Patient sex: M
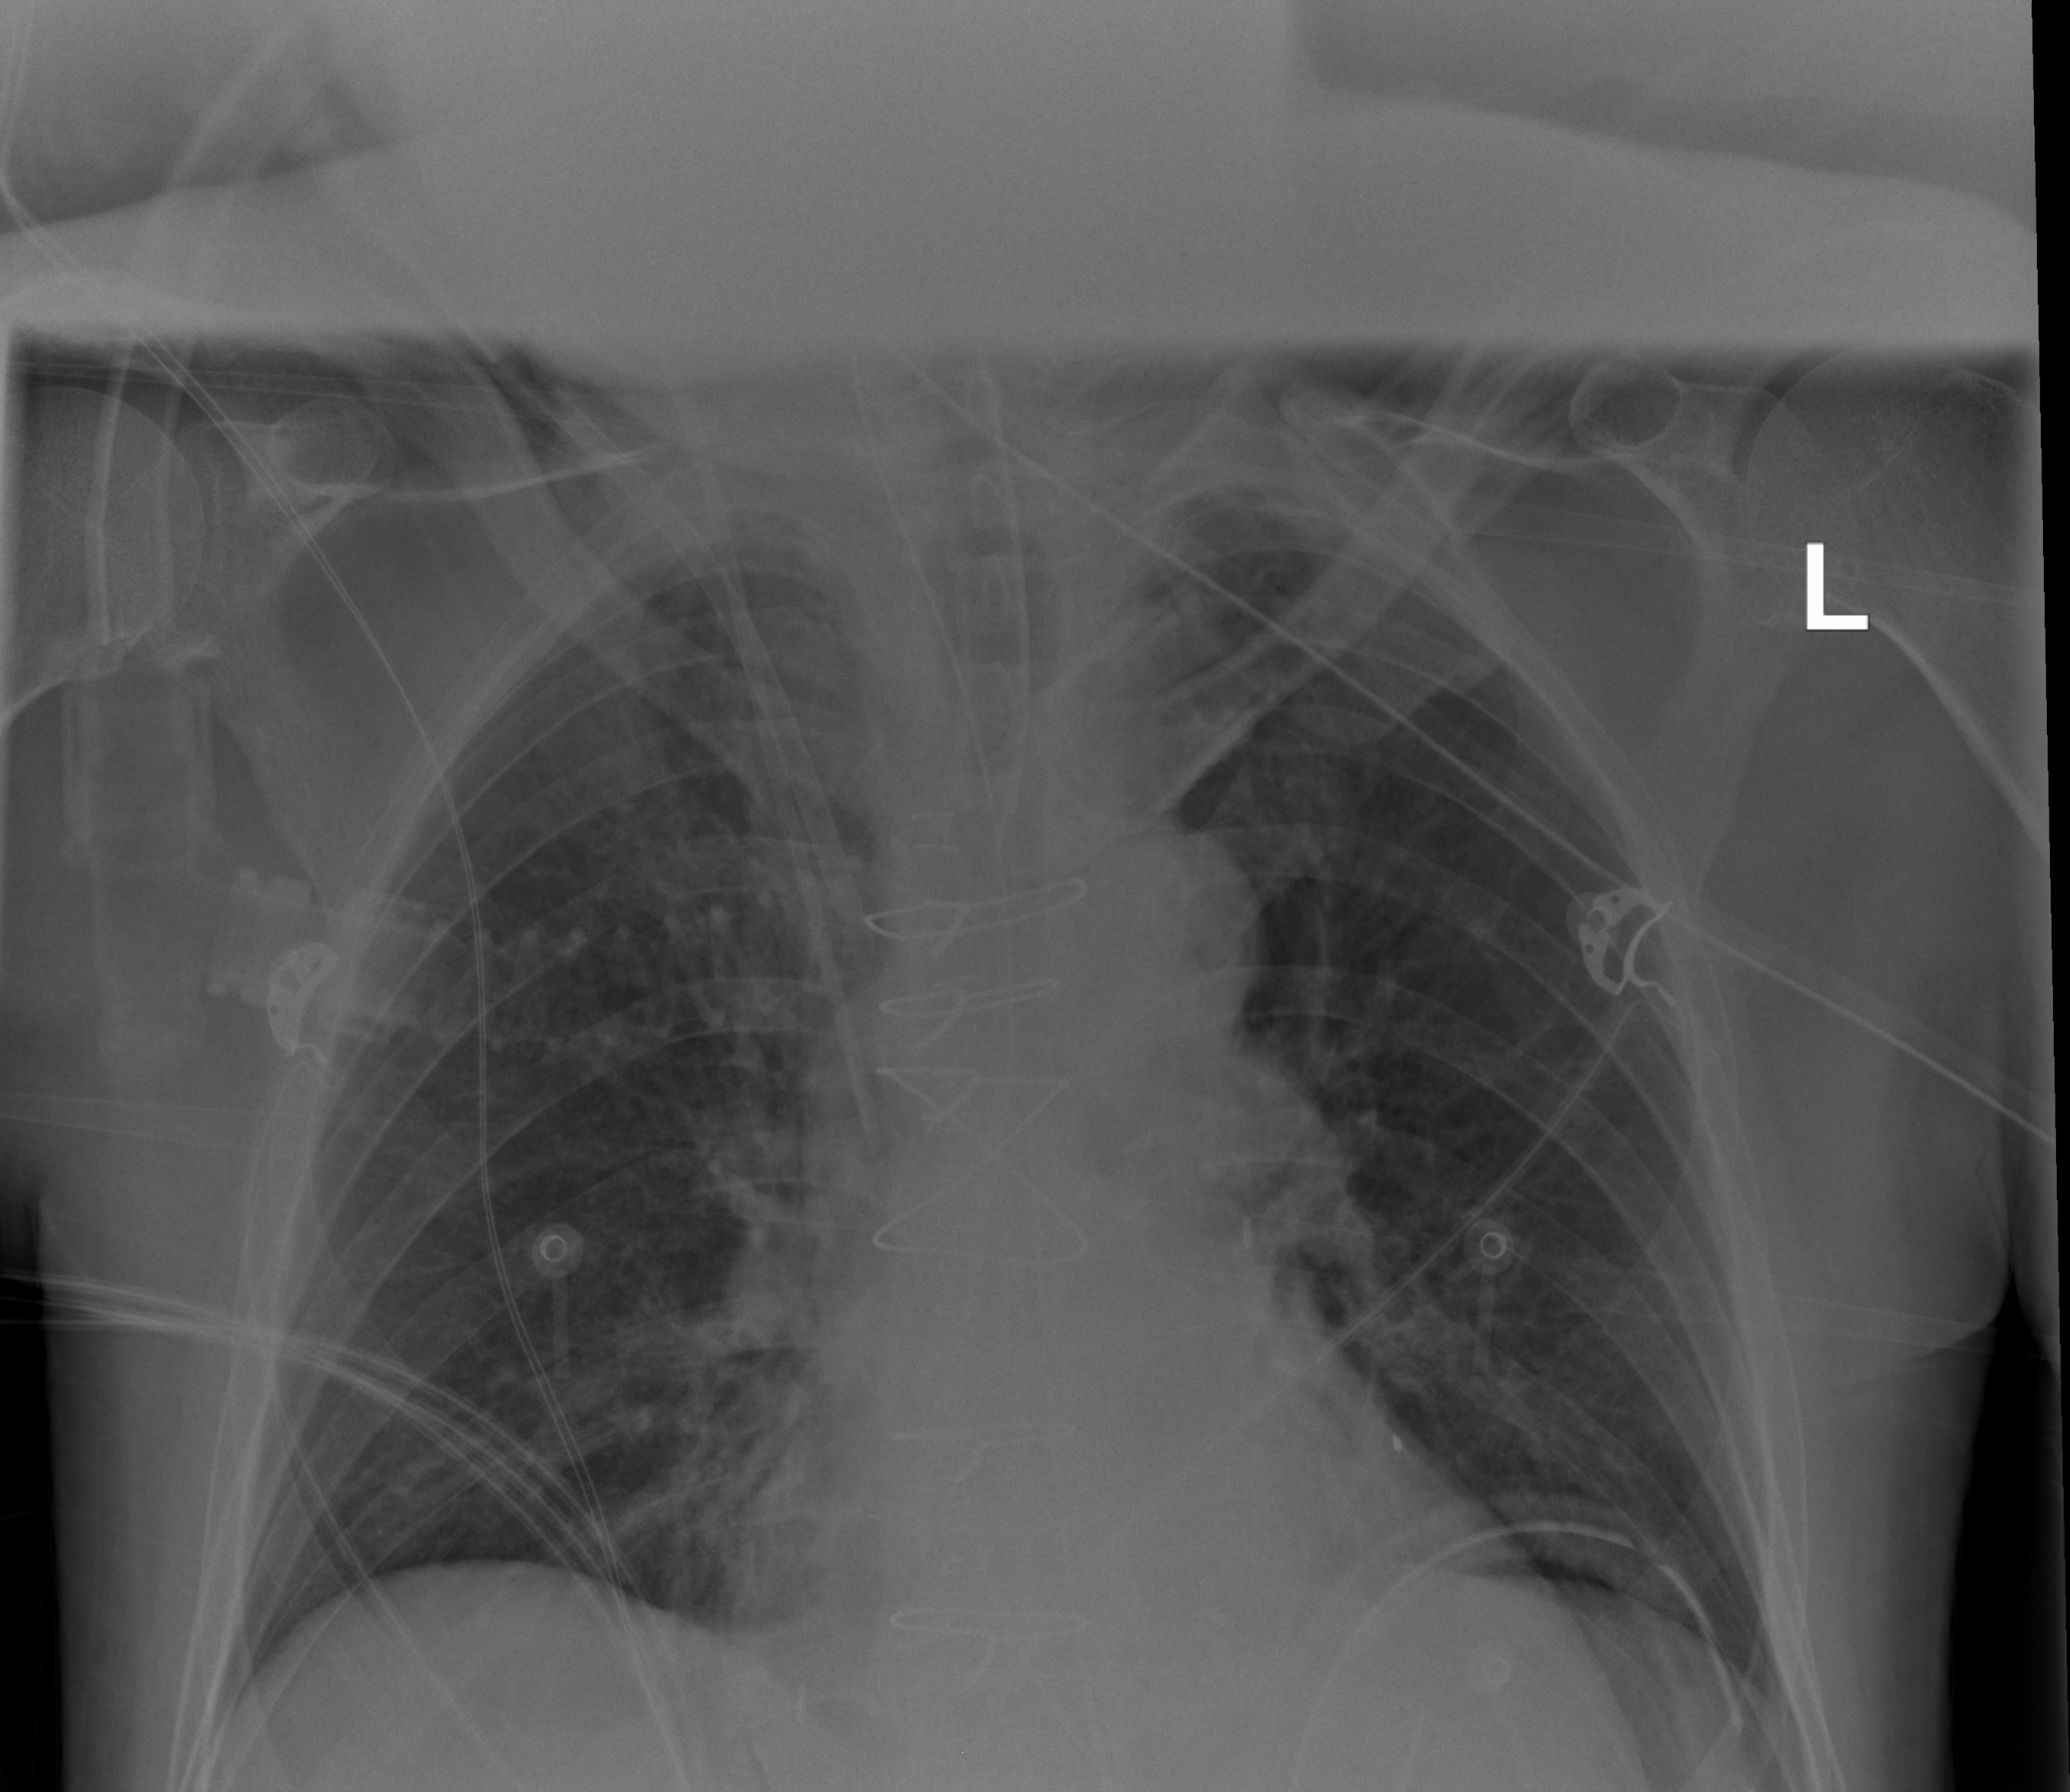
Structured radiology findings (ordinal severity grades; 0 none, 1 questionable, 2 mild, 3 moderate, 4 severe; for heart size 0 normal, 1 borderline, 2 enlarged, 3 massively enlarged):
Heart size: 1
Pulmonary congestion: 0
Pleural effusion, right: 0
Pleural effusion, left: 0
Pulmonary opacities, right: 0
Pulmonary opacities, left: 0
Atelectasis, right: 2
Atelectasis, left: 0